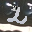
Label: 2